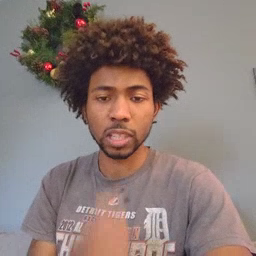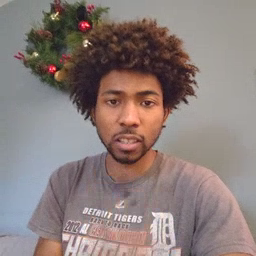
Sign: tooth